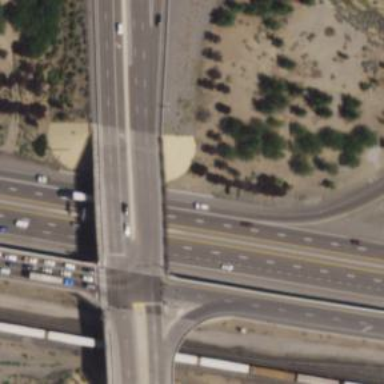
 with separate sidewalk. This highway is expressway."